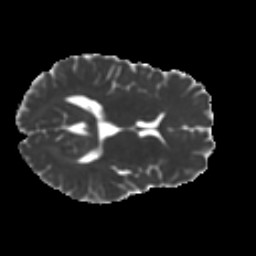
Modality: MD
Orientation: axial
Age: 26
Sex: male
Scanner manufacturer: ge
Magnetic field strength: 3 T
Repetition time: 7.8 s
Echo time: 0.0608 s